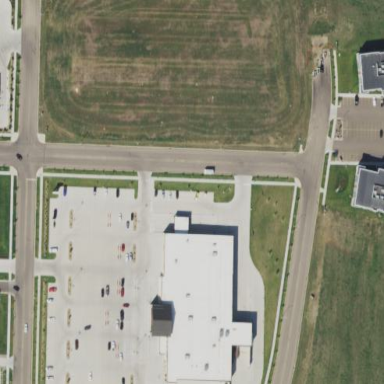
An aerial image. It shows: Commercial building housing grocery shop.